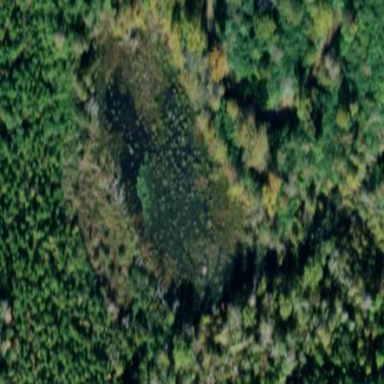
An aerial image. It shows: Pond surrounded by natural water.